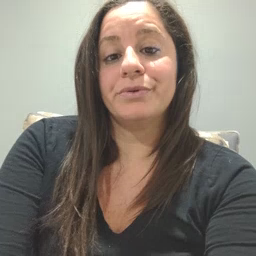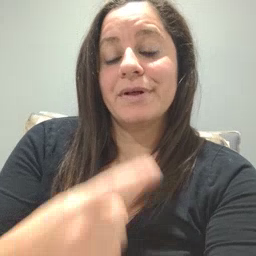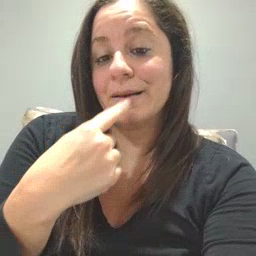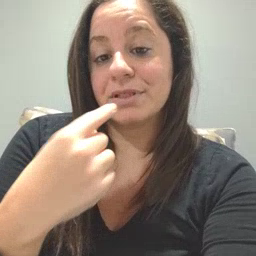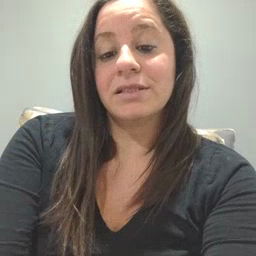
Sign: lips